Question: I'm trying to make two div's appear aside each other, but it just isn't working.
I'm trying to create a search bar and button that look joined together. I'm almost there, except that my button appears below, and not inline with the div.
Shouldn't this work? Where am I going wrong, and how do I get this right?
'''
<!DOCTYPE html>
<html>
<head>
<title>Search Bar</title>
<style>
input {
border: none;
height: 18px;
outline: none;
padding: 5px;
}
button {
border: 1px solid rgba(0, 39, 59, 0.2);
margin: 0;
height: 28px;
padding: 0;
width:100px;
}
.outer {
width: 500px;
border: 1px solid #ccc;
padding: 10px;
}
.inner {
width: 395px;
border: 1px solid #ccc;
border-right:none;
}
.button {
display: inline-block;
float: right;
}
</style>
</head>
<body>
<div class="outer">
<div class="inner"><input type="text"></div>
<div class="button"><button>Search</button></div>
</div>
</body>
</html>
'''

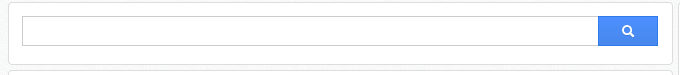
Answer: change css as
'''
.inner {
-moz-border-bottom-colors: none;
-moz-border-left-colors: none;
-moz-border-right-colors: none;
-moz-border-top-colors: none;
border-color: #CCCCCC -moz-use-text-color #CCCCCC #CCCCCC;
border-image: none;
border-style: solid none solid solid;
border-width: 1px medium 1px 1px;
display: inline-block;
float: left;
width: 395px;
}
input {
border: medium none;
height: 18px;
outline: medium none;
padding: 5px;
width: 380px;
}
.button {
display: inline-block;
overflow: hidden;
}
button {
border: 1px solid rgba(0, 39, 59, 0.2);
height: 28px;
margin: 0;
padding: 0;
width: 100px;
}
'''
Hope this will work fine for you....